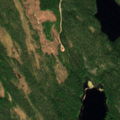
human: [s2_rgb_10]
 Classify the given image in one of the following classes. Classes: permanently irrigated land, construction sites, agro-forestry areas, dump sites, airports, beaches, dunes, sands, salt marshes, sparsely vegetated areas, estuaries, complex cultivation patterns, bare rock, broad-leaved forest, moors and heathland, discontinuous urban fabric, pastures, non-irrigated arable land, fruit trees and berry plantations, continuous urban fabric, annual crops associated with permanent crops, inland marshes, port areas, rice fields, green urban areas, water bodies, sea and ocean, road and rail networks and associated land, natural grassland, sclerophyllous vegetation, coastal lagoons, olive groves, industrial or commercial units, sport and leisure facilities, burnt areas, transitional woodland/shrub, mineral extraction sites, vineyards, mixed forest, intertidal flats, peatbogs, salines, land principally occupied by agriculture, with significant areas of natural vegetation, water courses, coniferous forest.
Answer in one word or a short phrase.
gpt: coniferous forest, mixed forest